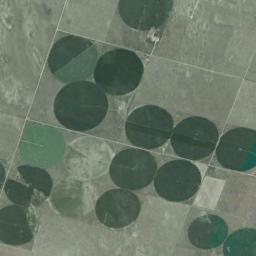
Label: circular_farmland